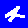
Digit: 4